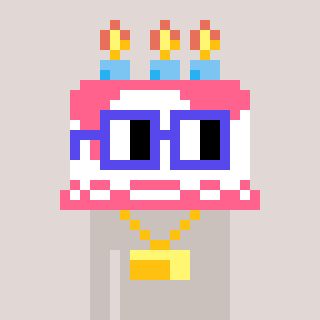
a pixel art character with square blue glasses, a cake-shaped head and a foggrey-colored body on a warm background